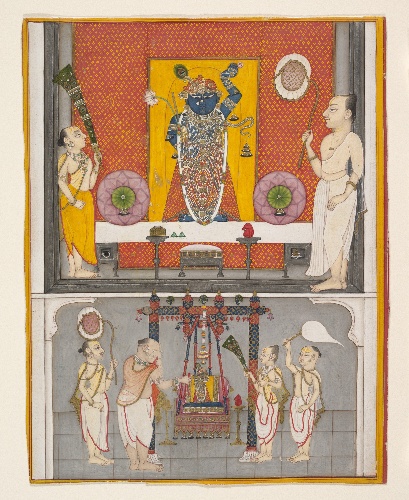
Date: ca. 1820
Object type: Painting
Classification: Paintings
Medium: Ink, gold and opaque watercolor on paper
Culture: India (Rajasthan, Kota)
Dimensions: 9 x 7 in. (22.9 x 17.8 cm)
Department: Asian Art
Credit line: Gift of Mr. and Mrs. Michael Oliver, 1983
Accession year: 1983
Repository: Metropolitan Museum of Art, New York, NY
Tags: Men|Krishna